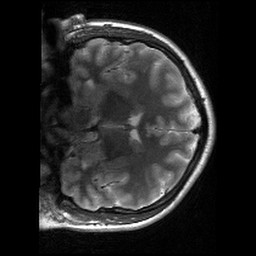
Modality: T2w
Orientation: coronal
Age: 23
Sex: male
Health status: healthy
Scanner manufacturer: siemens
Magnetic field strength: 3 T
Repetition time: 7.27 s
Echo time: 0.064 s